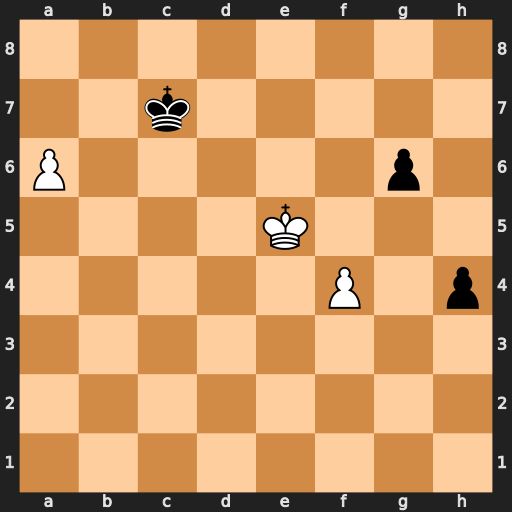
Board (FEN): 8/2k5/P5p1/4K3/5P1p/8/8/8
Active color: w
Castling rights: -
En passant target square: -
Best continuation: Ke4 Kb6 Kf3 h3 Kg3 Kxa6 Kxh3